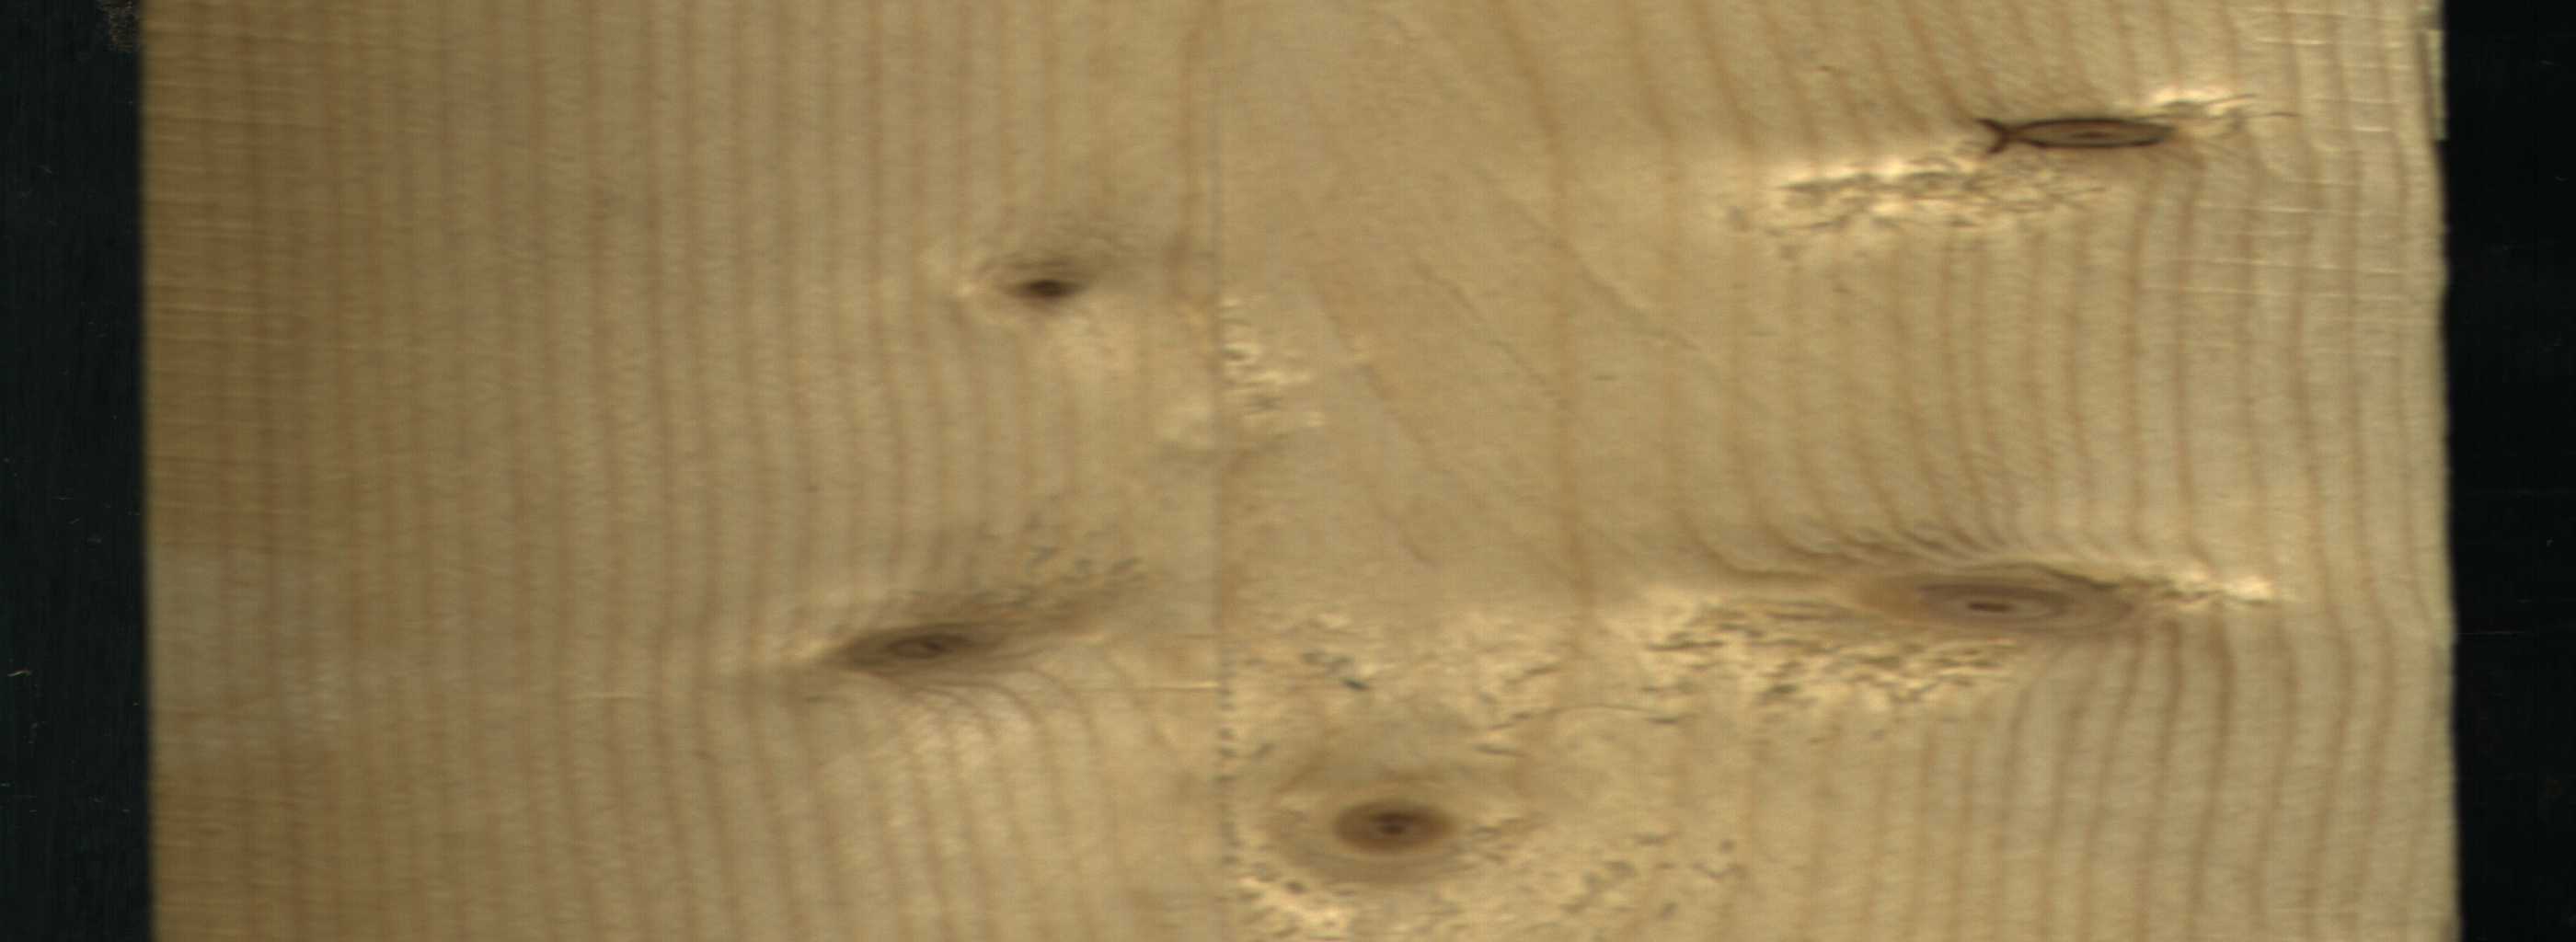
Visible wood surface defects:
Dead_Knot
Dead_Knot
Live_Knot
Live_Knot
Live_Knot